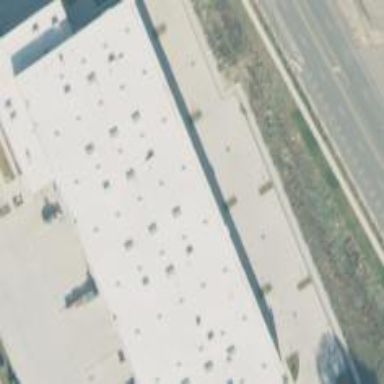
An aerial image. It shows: Commercial building.